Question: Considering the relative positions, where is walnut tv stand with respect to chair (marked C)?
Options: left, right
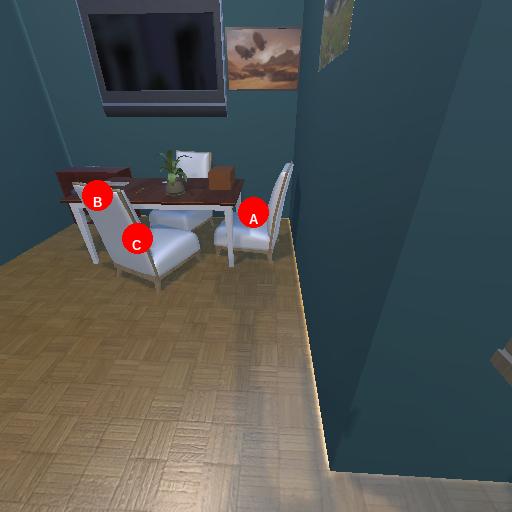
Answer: left